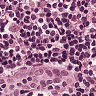
Metastatic tissue present: no